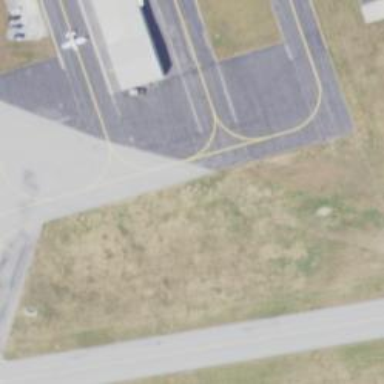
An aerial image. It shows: View of taxiway at the airport.